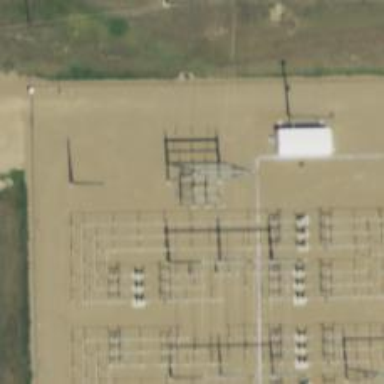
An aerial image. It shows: Switch for power supply.